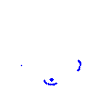
Particle: kaon